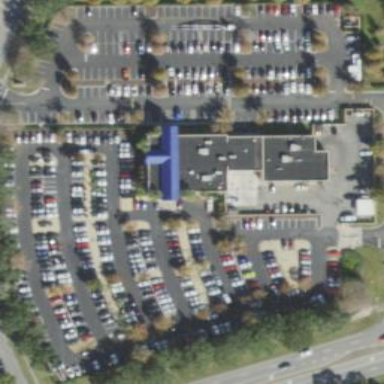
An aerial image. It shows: Car shop.